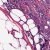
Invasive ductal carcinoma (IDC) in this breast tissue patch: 0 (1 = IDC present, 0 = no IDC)